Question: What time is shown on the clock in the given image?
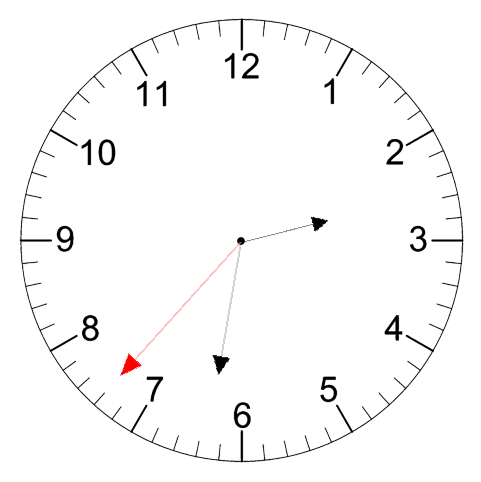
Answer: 02:31:37